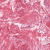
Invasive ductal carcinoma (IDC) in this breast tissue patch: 0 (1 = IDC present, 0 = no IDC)